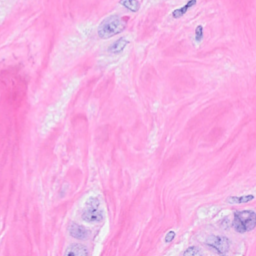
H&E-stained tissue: Breast